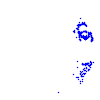
Particle: kaon